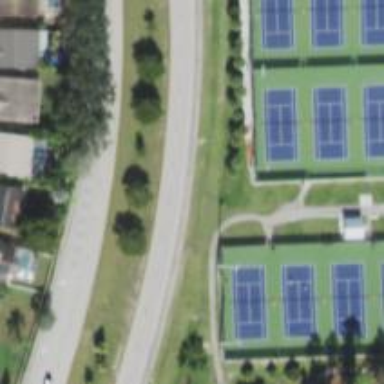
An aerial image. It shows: Tennis court on pitch designated for leisure land.